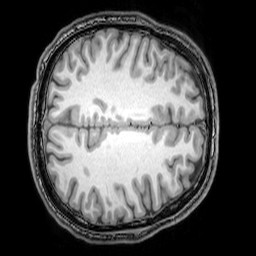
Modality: T1w
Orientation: axial
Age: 21
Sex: male
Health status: healthy
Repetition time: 0.081 s
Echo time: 0.037 s